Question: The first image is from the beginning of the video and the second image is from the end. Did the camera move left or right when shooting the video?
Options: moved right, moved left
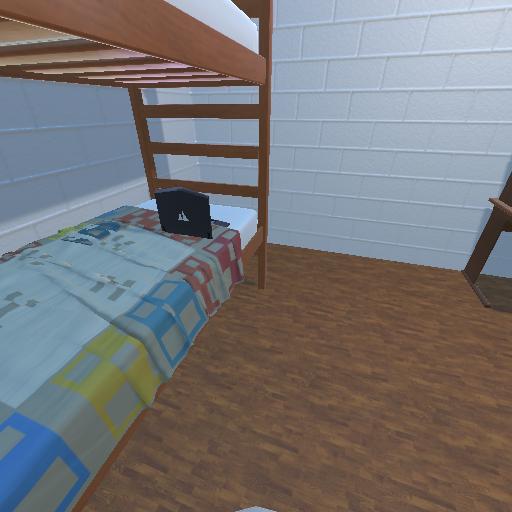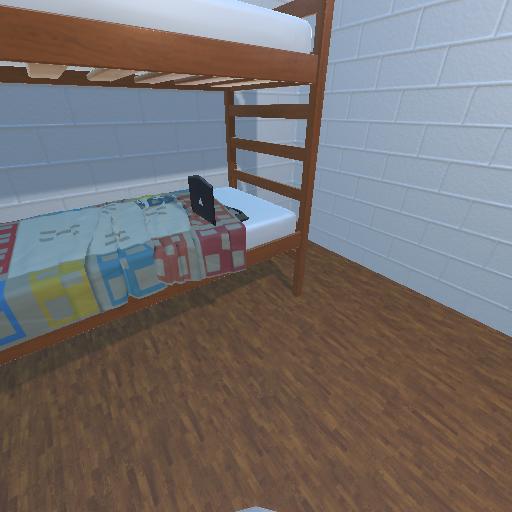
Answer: moved right